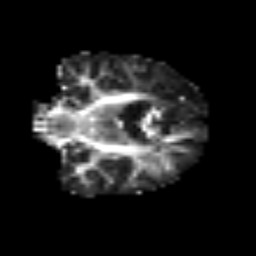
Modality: FA
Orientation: coronal
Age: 76
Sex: female
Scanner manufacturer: siemens
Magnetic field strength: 3 T
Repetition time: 3.2 s
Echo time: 0.081 s